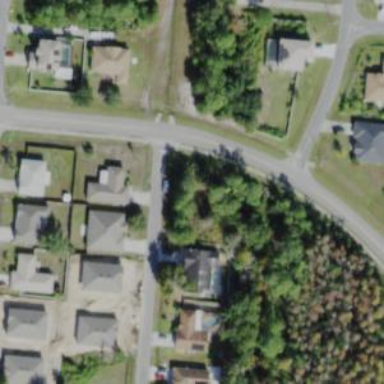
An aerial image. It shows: Residential road with sidewalk on the left.